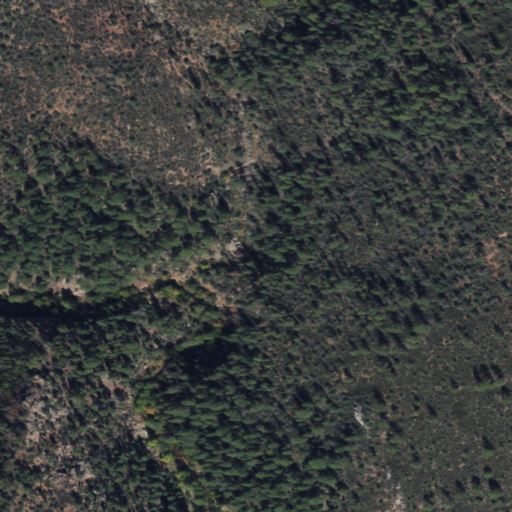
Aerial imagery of valley in Arizona named Doubtful Canyon containing only evergreen forest